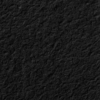
Label: not_dusty